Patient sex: M
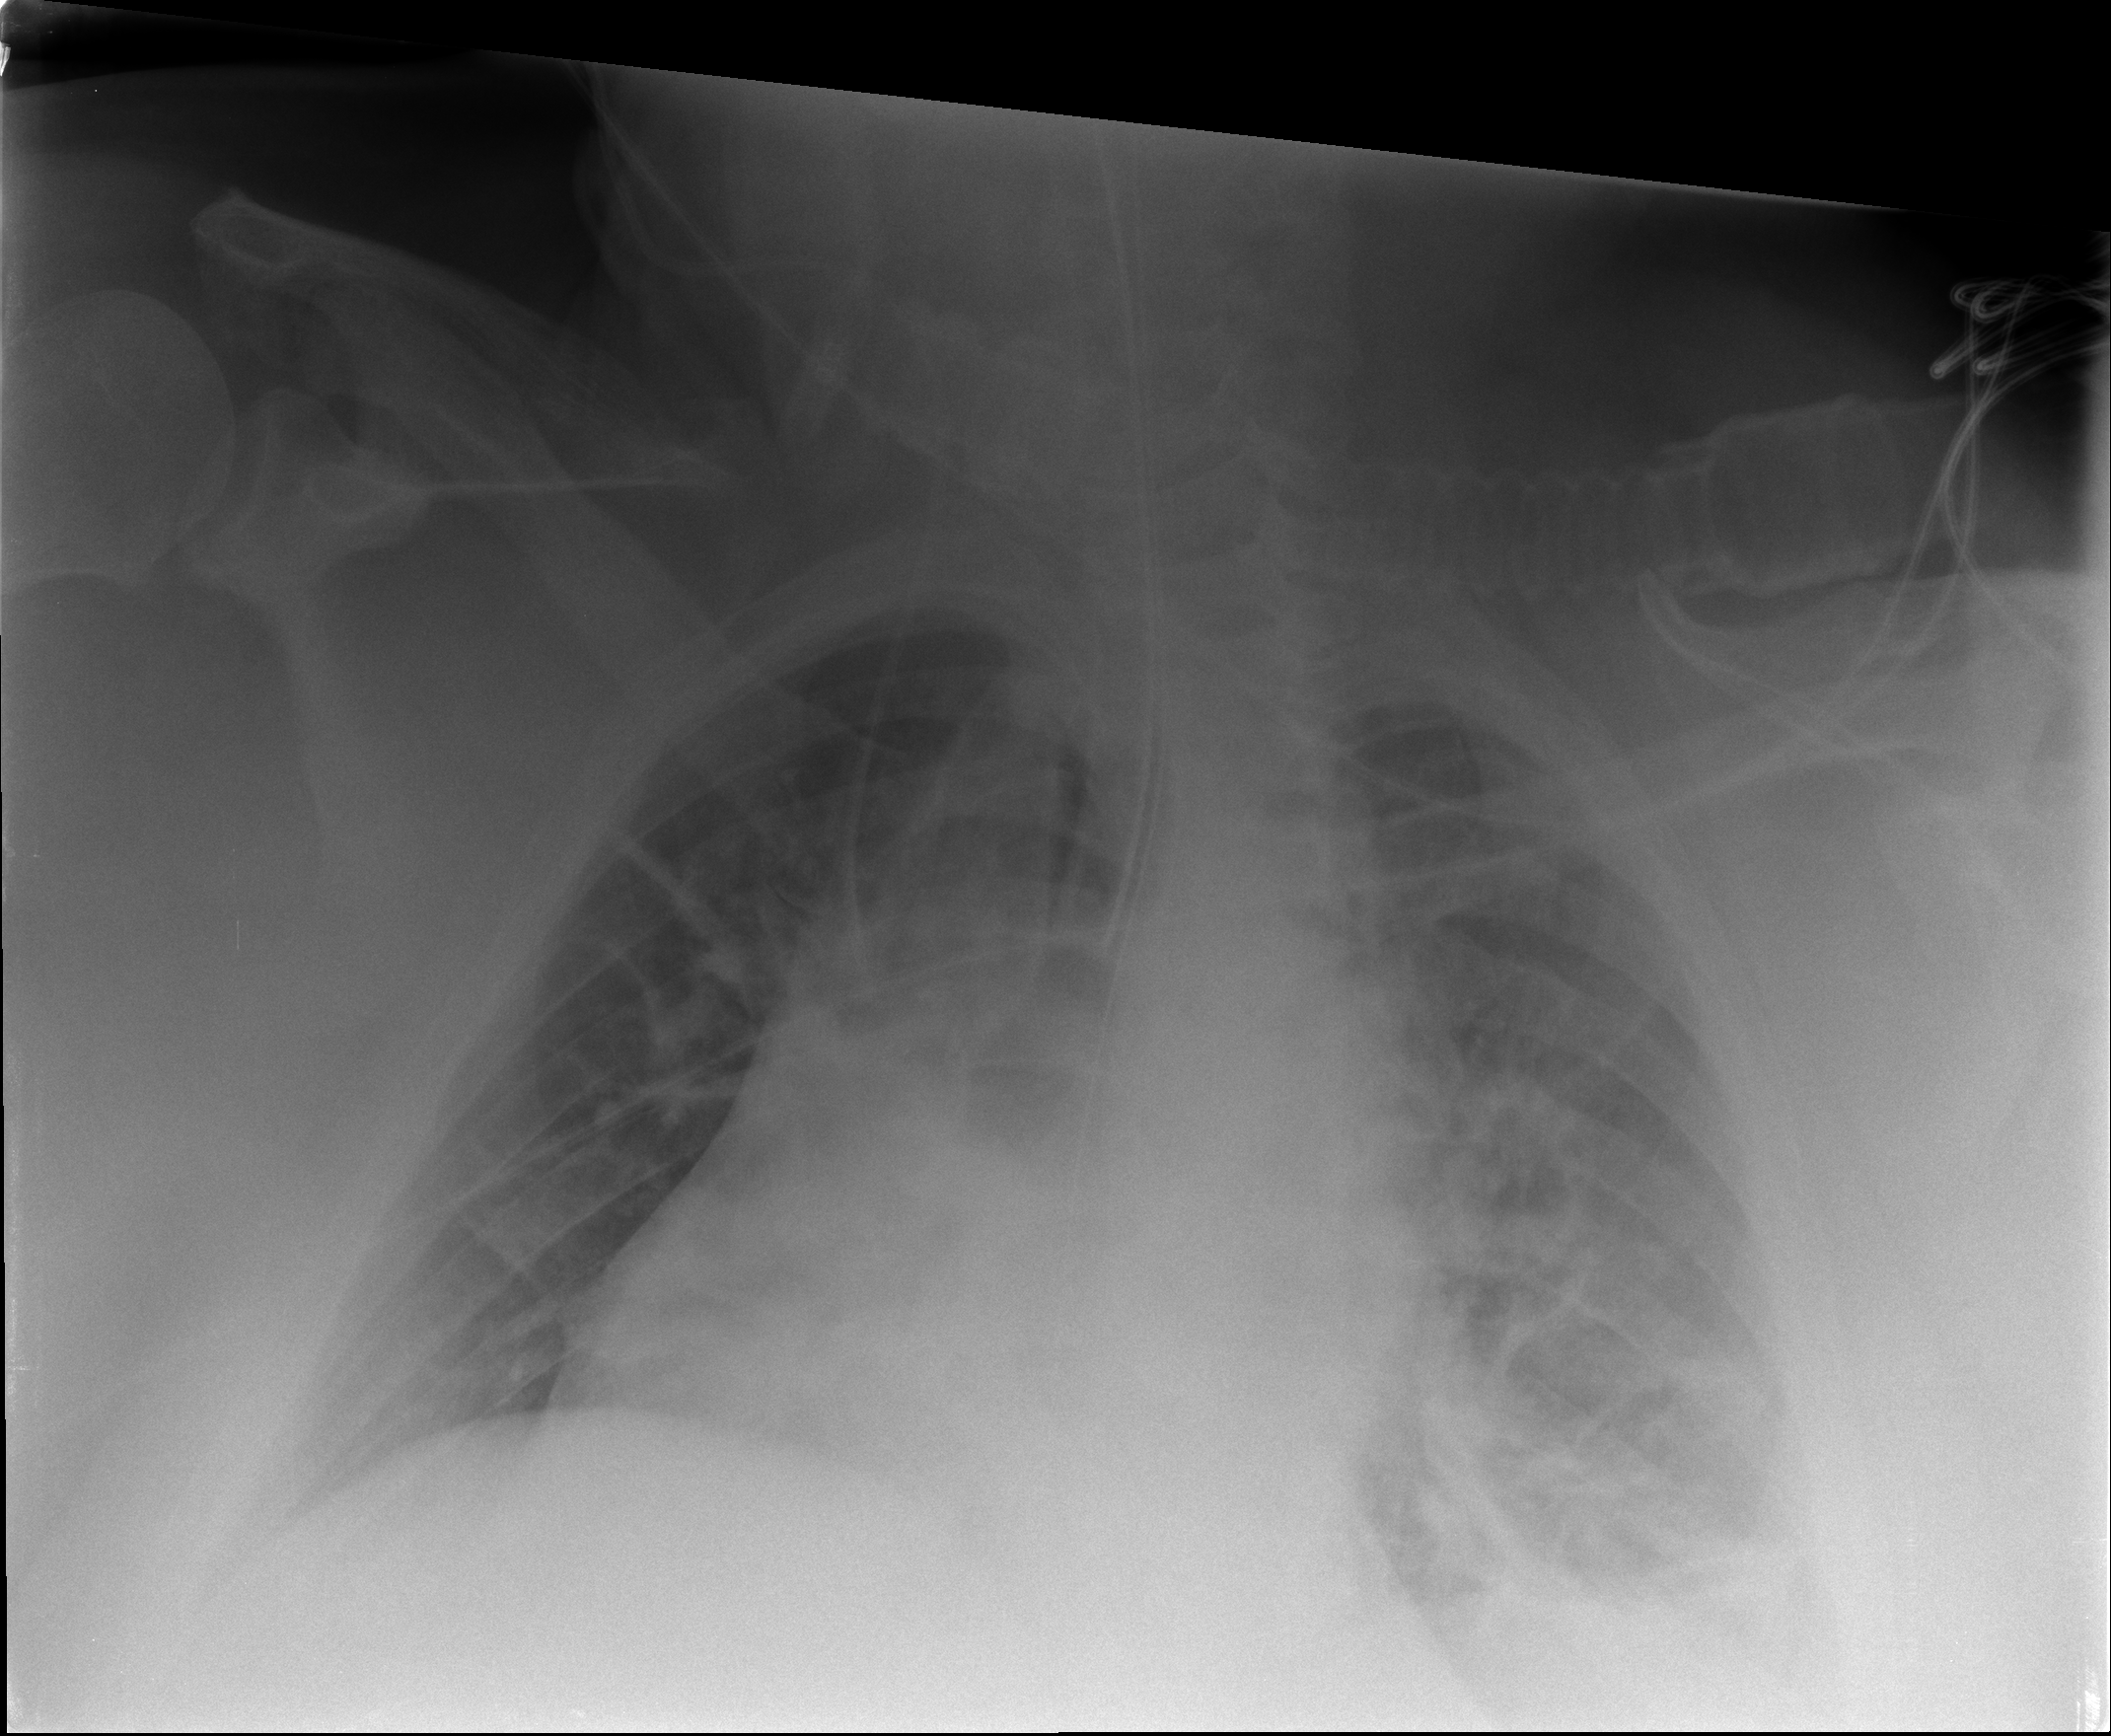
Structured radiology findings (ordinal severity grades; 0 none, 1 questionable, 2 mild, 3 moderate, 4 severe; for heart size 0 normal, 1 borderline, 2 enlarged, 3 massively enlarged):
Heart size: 1
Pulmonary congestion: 2
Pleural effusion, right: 1
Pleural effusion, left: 2
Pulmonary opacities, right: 0
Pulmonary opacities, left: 1
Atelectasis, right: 0
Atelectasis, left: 3